Question: I had a file 'dir1/some.class'.
I copied it as 'dir2/some.class' and commited + pushed.
Some weeks later, I've removed the 'dir1' version.
Can I teach git to act as if it was a move, rather than a new file?
So all changes to 'dir1/some.class' that I will merge from other branches will actually merge into 'dir2/some.class' ?
I tried with
'''
git checkout mybranch
git config merge.renameLimit 100
git merge --no-ff -X rename-threshold=80 master
git config --unset merge.renameLimit
'''
some of the files got merged. But some don't. Especially what I'm missing, is a git log ability, to see changes to 'dir2/class' originated at the past as 'dir1/class', but that doesn't happen.

Low renaming threshold (10% similarity to consider a file renamed)
Large merge.renameLimit ( consumes a lot of ram during merge )
'''
git checkout mybranch
git config merge.renameLimit 999999
git merge --no-ff -X rename-threshold=10 -Xignore-space-change master
git config --unset merge.renameLimit
'''
Also check out the answer marked below.
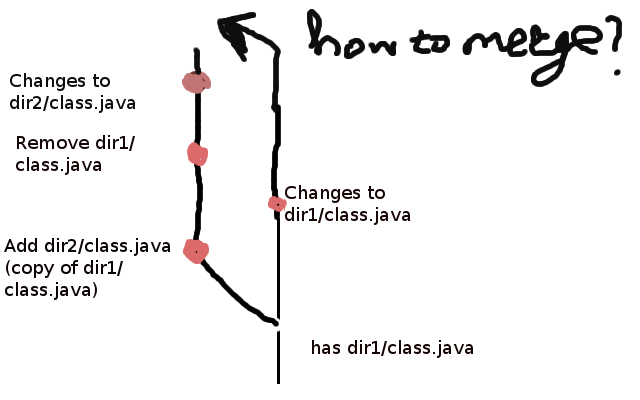
Answer: I would try this: in the branch you're merging in, rename 'dir1' to 'dir2' (you can do this on a new, temporary branch if you want). Then merge that into your main branch.